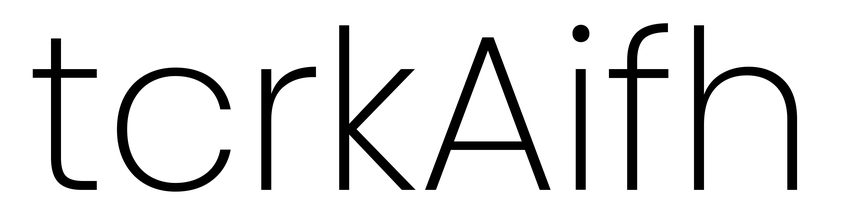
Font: Poppins-ExtraLight